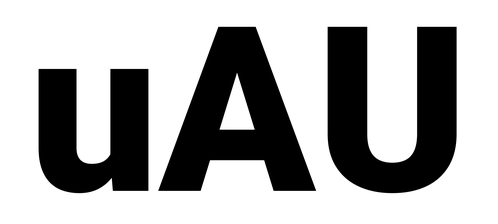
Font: Roboto_Black